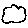
Label: cloud